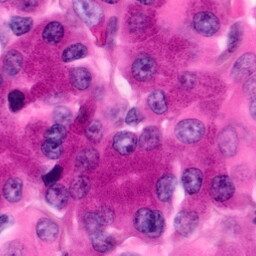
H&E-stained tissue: Pancreatic